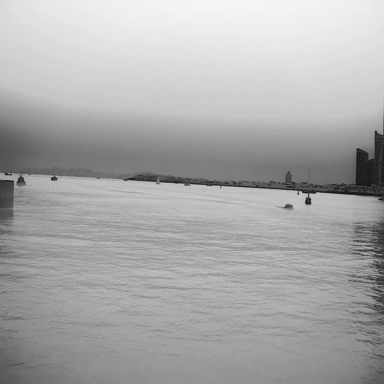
There are 13 objects shown in the infrared image, including eight canoes, two container_ships, and three sailboats.